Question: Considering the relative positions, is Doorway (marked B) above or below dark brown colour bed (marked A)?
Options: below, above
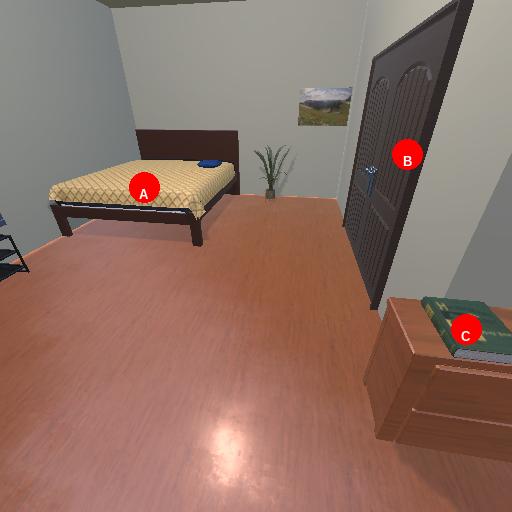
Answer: below